Question: I have recently created a VBA Macro which allows the sorting of data based on columns. However, I am unsure of how to infuse this into the BluePrism or to modify the code into BluePrism as I am very new to BP. Any help will be appreciated.
Also apart from coding is there another approach which allows me to integrate the VBA macro code into BluePrism?

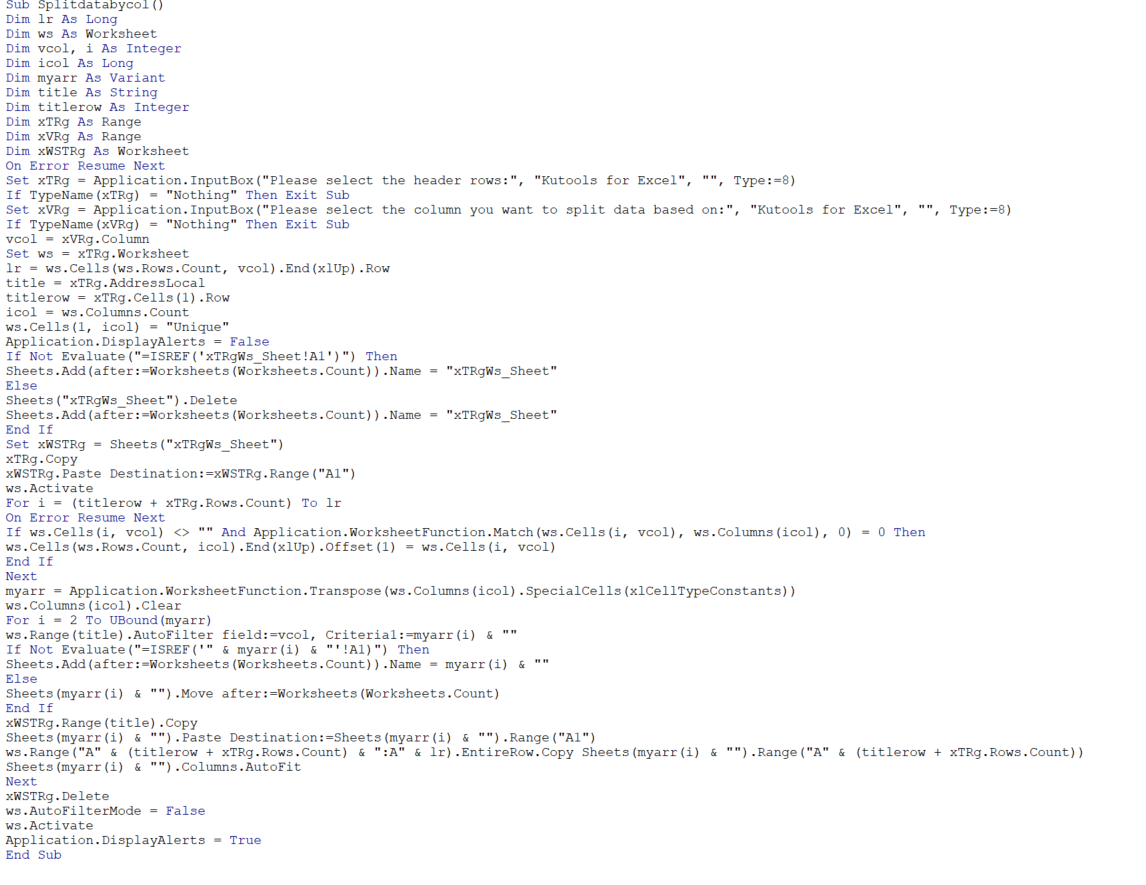
Answer: You can't use Excel VBA code directly in to Blue Prism. Code stages in Blue Prism will accept .NET languages: Visual Basic, C# and Visual J#. In any case, you don't need to write your Macro into Blue Prism. With the Excel sheet in question open and Blue Prism attached to the running instance of Excel, all you need to do is:
1) Select an Action stage.
2) select MS Excel VBO in the Business Object drop-down.
3) select the "Run Macro" in the Action drop down.
From inside this stage you can call the Macro by its given name.